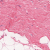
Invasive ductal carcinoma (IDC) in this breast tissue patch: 0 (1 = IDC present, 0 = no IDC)